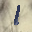
Label: 1